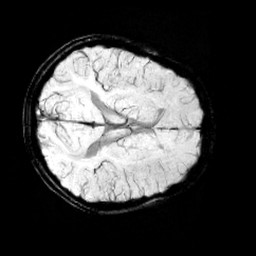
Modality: minIP
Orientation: axial
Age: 13
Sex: female
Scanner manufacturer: siemens
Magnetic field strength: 3 T
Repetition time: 0.027 s
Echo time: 0.02 s